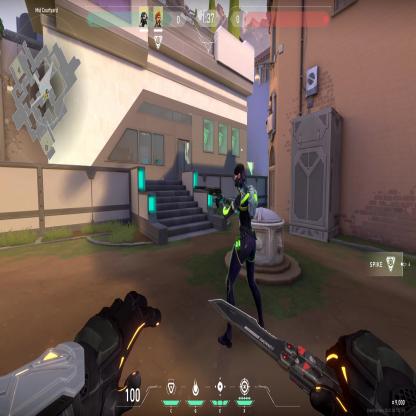
Label: teammate